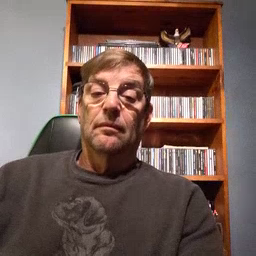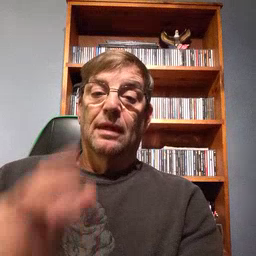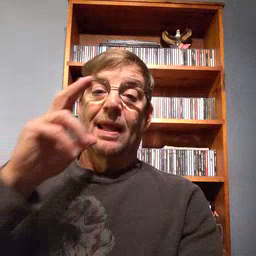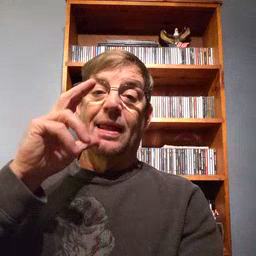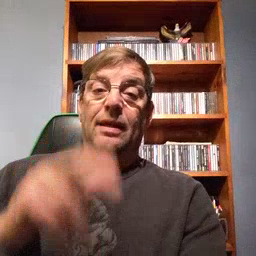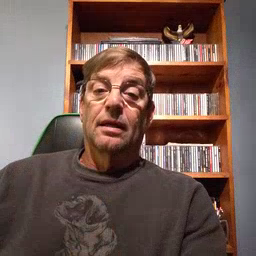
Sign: hen